Current action and preconditions to check: trajectory_clear

Your task: For each precondition in the list above, predict whether it will hold at this action.

Consider the current scene as observed from the mobile robot's camera, and analyze the predicted future states of all dynamic agents (e.g., people, animals, vehicles, or any moving entities) within the NEXT SECOND.

IMPORTANT: Only answer "very likely" if you are absolutely certain—based on strong, clear evidence—that a dynamic agent will violate the precondition in the predicted future state. Do NOT answer "very likely" for unlikely, ambiguous, or low-probability risks.

Ask yourself for each precondition: Is there a high probability, with clear and convincing evidence, that the predicted future states of any dynamic agent will interfere with the predicted future state of the currently executing action within the NEXT SECOND, causing that precondition to fail?

Assess the risk level based on these predictions. Use "likely" or "very likely" if motions create a clear risk of interference.

Use "neutral" or "improbable" if agents are nearby but their predicted paths are clearly diverging or non-conflicting.

Failure Risk Categories: "very improbable", "improbable", "neutral", "likely", "very likely"

Answer Format: Output ONLY the probability_of_failure value from these categories: "very improbable", "improbable", "neutral", "likely", "very likely"

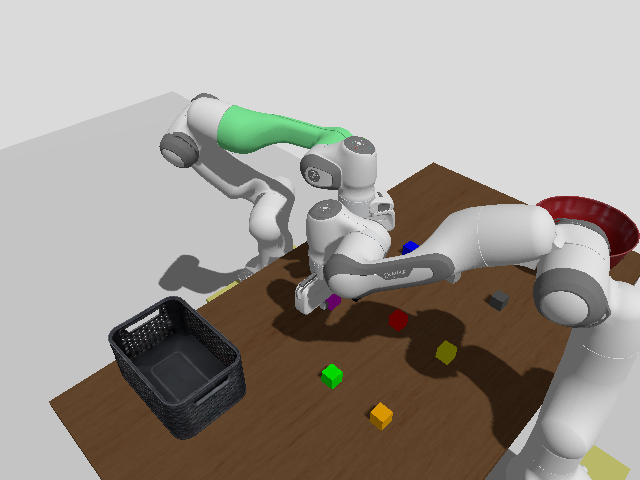

Answer: likely